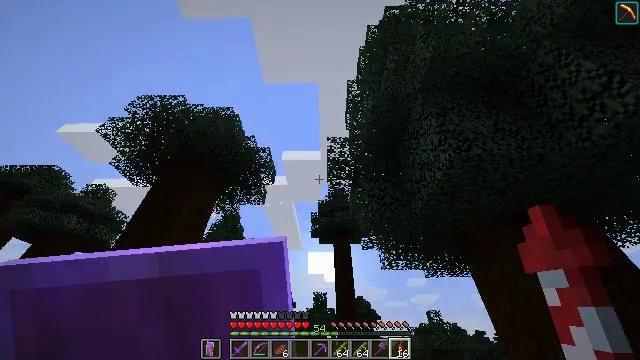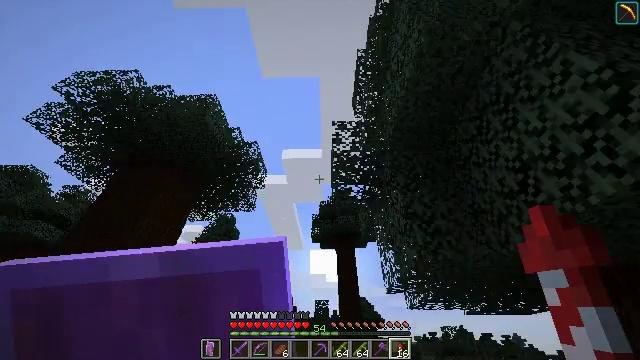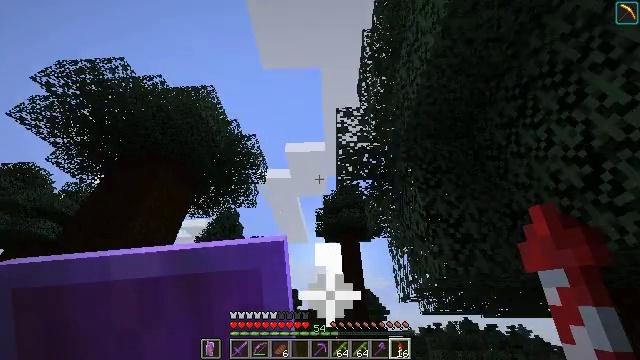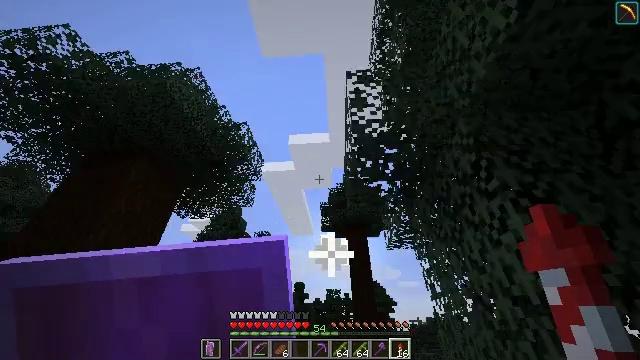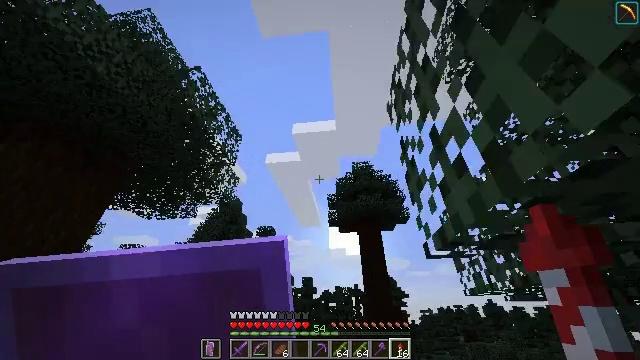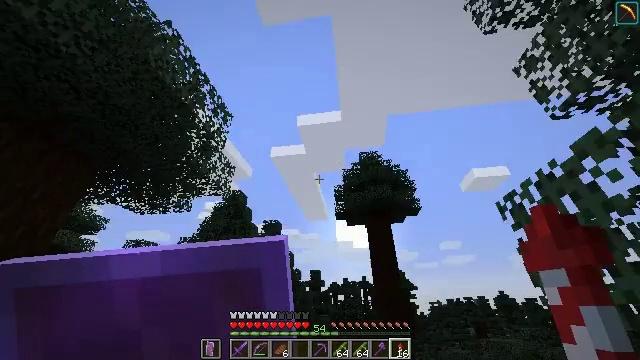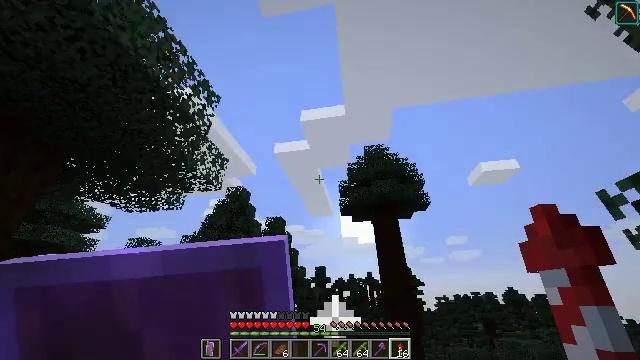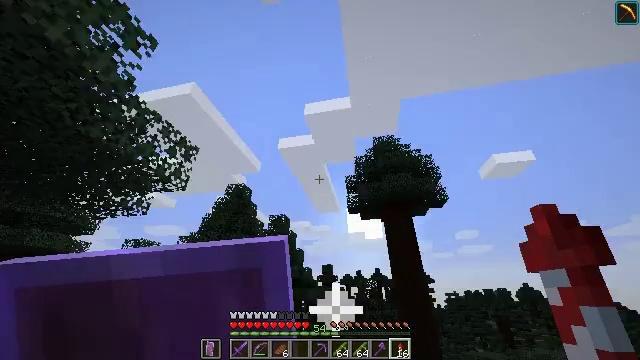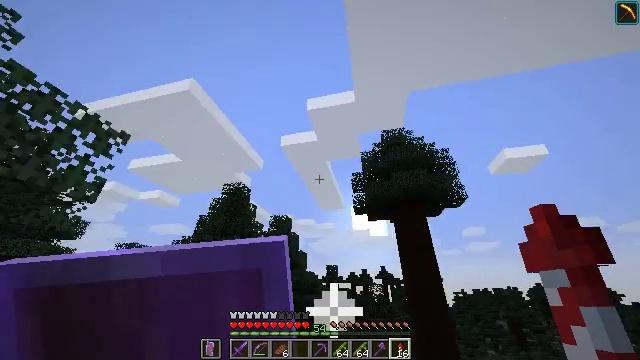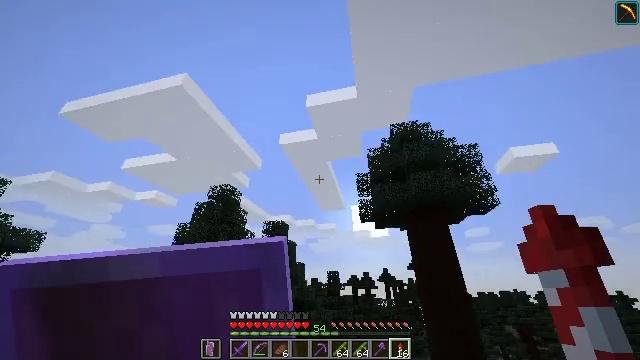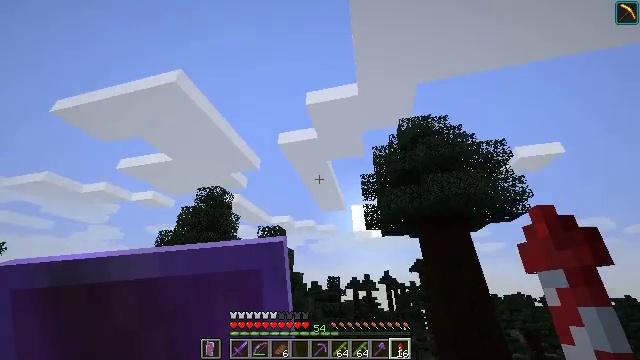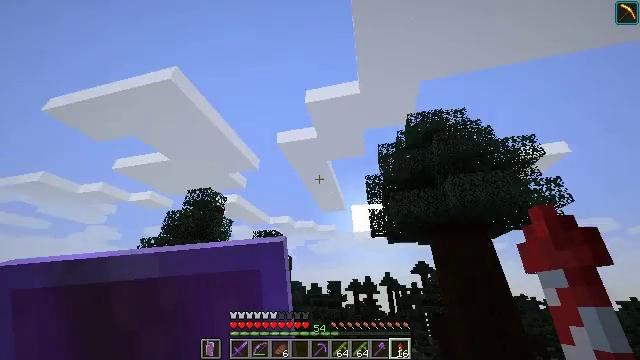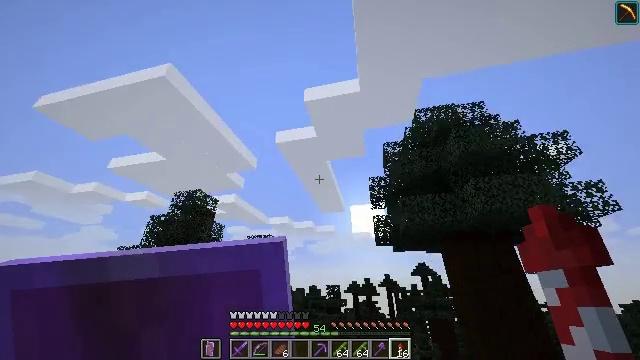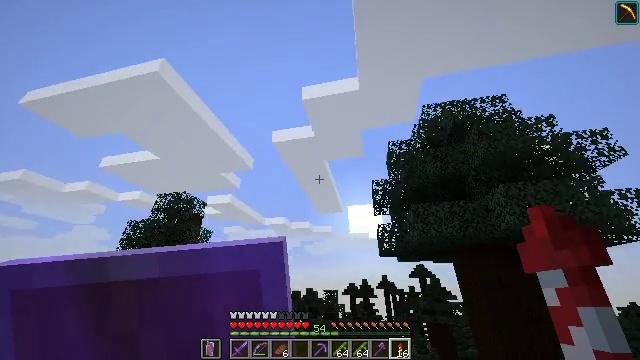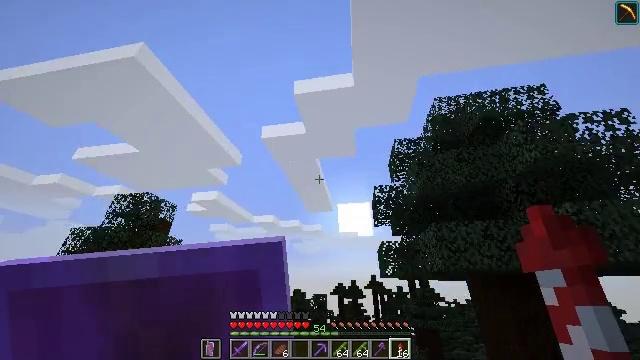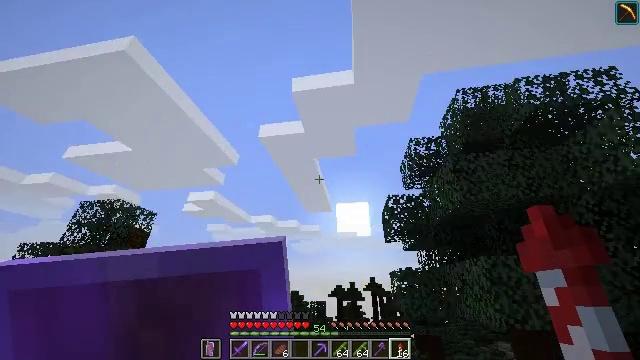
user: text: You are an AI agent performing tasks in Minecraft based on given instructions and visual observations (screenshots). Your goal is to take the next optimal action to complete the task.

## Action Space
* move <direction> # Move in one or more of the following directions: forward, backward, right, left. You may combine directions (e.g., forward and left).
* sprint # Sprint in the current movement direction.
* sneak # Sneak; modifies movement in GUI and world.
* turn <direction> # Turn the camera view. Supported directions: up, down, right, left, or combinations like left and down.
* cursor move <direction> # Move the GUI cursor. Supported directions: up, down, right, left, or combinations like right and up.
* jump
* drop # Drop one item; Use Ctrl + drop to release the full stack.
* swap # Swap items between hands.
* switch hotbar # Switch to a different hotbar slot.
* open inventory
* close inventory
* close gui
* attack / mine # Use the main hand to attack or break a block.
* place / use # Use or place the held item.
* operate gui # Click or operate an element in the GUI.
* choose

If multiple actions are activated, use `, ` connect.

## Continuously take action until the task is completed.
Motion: motion action
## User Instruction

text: Break the spruce log from the tree.
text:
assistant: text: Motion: move forward, sprint, jump
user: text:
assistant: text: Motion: move forward, sprint, turn left and down, jump
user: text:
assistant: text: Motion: move forward, sprint, turn left and down, jump
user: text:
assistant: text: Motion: move forward, sprint, turn left and down, jump
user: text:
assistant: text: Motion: move forward, sprint, turn left and down, jump
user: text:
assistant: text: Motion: move forward, sprint, turn left and down, jump
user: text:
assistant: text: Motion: move forward, sprint, turn left and down, jump
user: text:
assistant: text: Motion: move forward, sprint, turn left, jump
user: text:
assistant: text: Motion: move forward, sprint, jump
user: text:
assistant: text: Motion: move forward, sprint, jump
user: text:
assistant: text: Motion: move forward, sprint, jump
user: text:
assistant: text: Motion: move forward, sprint, jump
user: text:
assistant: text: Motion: move forward, sprint, jump
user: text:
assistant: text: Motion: move forward, sprint, turn right, jump
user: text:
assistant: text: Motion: move forward, sprint, jump
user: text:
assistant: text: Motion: move forward, sprint, jump
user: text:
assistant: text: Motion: move forward, sprint, turn right and down, jump
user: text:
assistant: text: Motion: move forward, sprint, turn down, jump
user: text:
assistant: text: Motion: move forward, sprint, jump
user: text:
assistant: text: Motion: move forward, sprint, jump
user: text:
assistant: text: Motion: move forward, sprint, jump
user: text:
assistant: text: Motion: move forward, sprint, jump
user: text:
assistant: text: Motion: move forward, sprint, jump
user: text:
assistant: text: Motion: move forward, sprint, jump
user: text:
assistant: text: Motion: move forward, sprint, jump
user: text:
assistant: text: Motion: move forward, sprint, jump
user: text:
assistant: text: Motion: move forward, sprint, jump
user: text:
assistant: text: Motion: move forward, sprint, jump
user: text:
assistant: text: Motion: move forward, sprint, jump
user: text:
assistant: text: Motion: move forward, sprint, turn left and down, jump